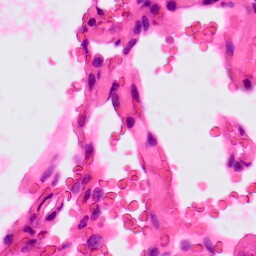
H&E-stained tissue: Lung